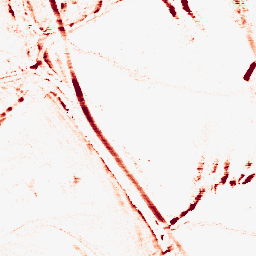
Category: morphological
Decomposition family: morphological_rect
Decomposition parameters: operation: opening
width: 10
height: 3
Upsampling method: quintic
Upsampling parameters: scale: 8
Upsampling scale: 8